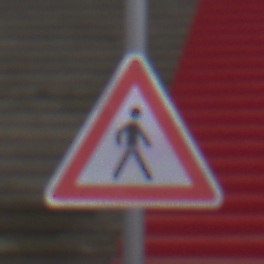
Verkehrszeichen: FussgaengerLinks
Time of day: Midday
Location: Outdoor (Urban)
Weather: Overcast
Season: NotSpecified
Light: Natural